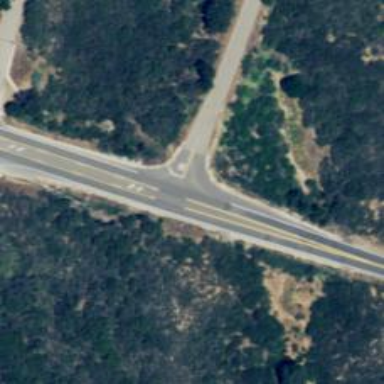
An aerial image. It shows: Stop road.